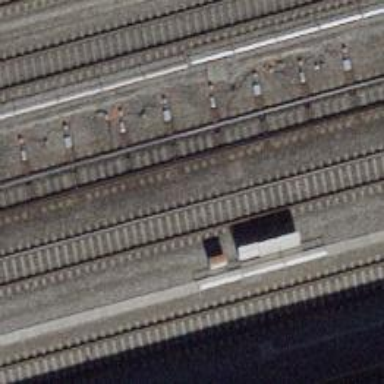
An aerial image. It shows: Railway switch.